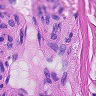
Metastatic tissue present: yes